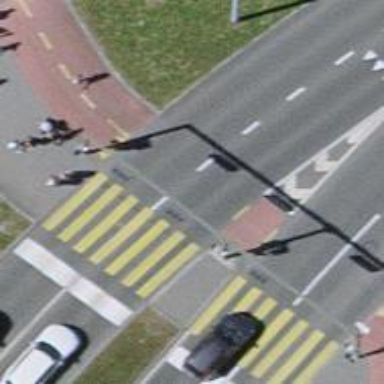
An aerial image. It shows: Crossing on the cycleway.